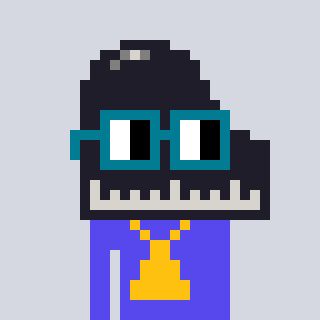
a pixel art character with square dark green glasses, a piano-shaped head and a computerblue-colored body on a cool background